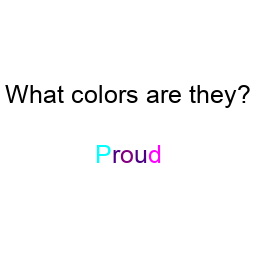
Color: cyan, indigo, purple, indigo, magenta
Background color: white
Question text color: black